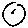
Label: moon